Platform: macOS
Application: Arc Browser
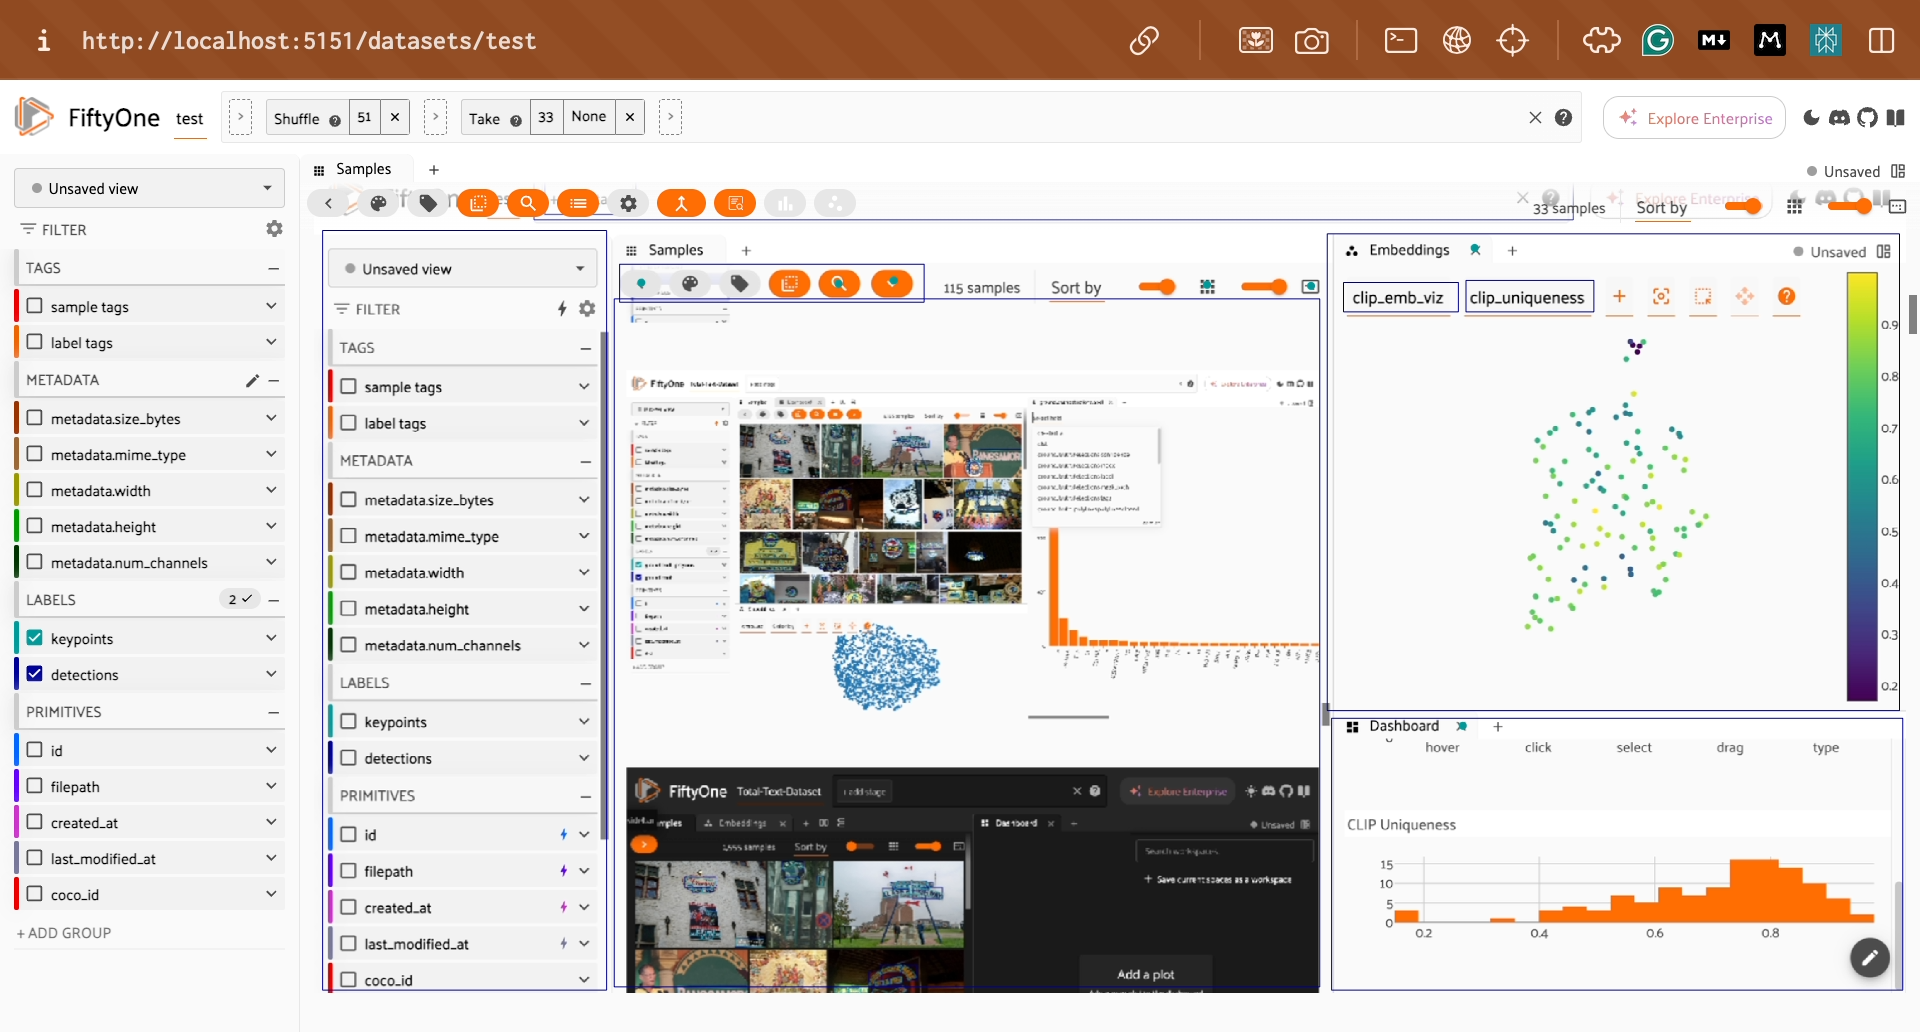
task_description: Open the operators browser menu
action_type: click
element_info: Icon
steps_since_start: 1